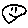
Label: smiley face